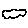
Label: cloud